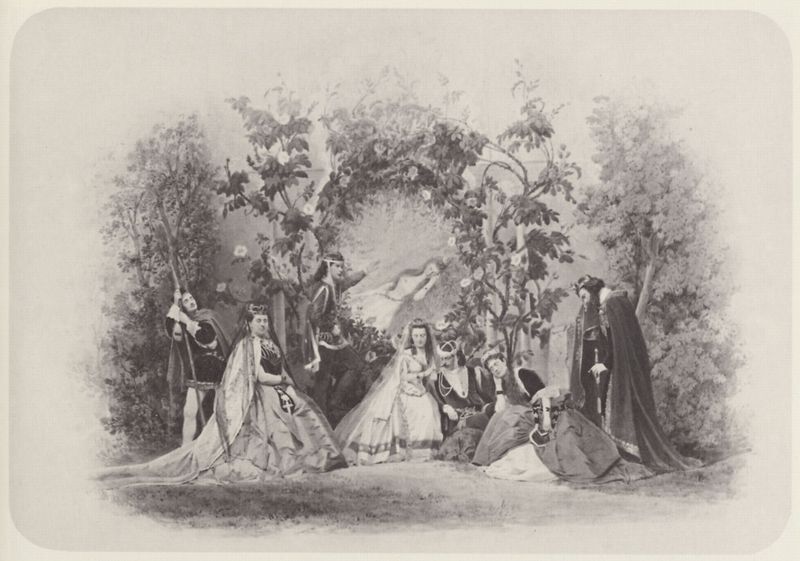
Titel: "Dornröschen" - Lebendes Bild mit Prinz Otto als Märchenprinz
Künstler: Joseph Albert
Standort: München
Institution: Geheimes Hausarchiv
Schlagwörter: baum, gruppe, mann, schlaf, umhang, weiß, bäume, frauen, landschaft, menschen, sitzen, äste, blumen, frau, grau, kleider, männer, schwarz, szene, zeichnung, blüte, blüten, rosen, wiese, gesellschaft, bart, geschichte, trauer, vollbart, bild, porträt, erde, zweige, geistlicher, mantel, sitzend, stehend, adel, familie, paar, bühne, pflanzen, theater, krone, prinzessin, wald, garten, ranken, papier, schlafen, schlafend, schlafende, bogen, kette, grafik, graphik, hecke, ausflug, picknick, grisaille, staffage, könig, floral, foto, fotografie, photographie, druck, schwarz-weiß, radierung, stich, schwert, knien, entwurf, kranz, ritter, ranke, photo, diagonal, gruselig, kniend, märchen, rapunzel, nymphen, dornen, prinz, historismus, fingerzeig, huldigung, zentrum, hochzeit, königin, schauspieler, zeiger, botanik, laube, hofstaat, victoria, rettung, osten, kronr, max, kronen, pfanze, heirat, schneewittchen, dornenhecke, rosengarten, reinhard, waldlichtung, shakespeare, sommernachtstraum, verzaubert, dornröschen, helldunkelkontrast, königsfamile